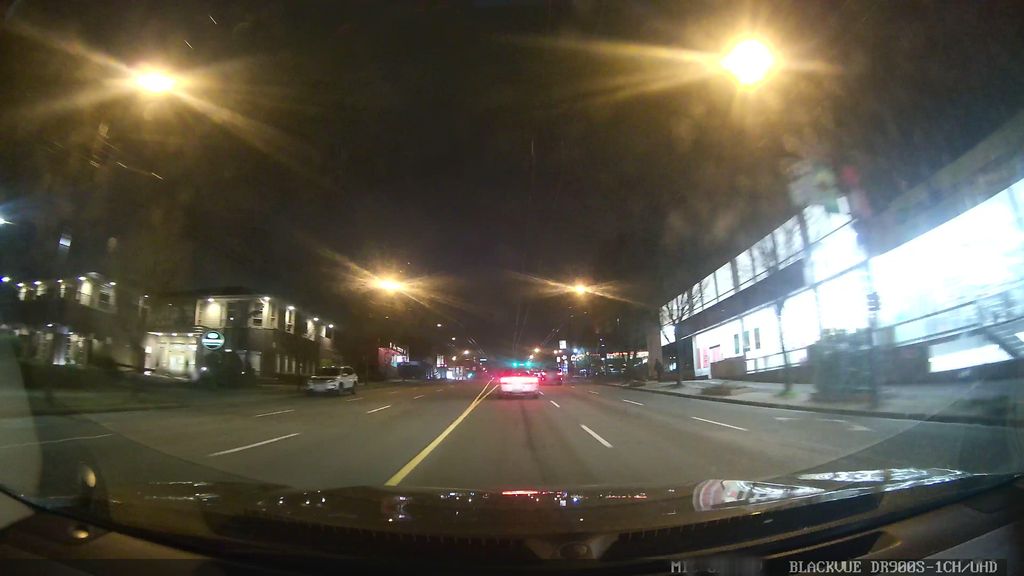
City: vancouver